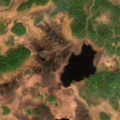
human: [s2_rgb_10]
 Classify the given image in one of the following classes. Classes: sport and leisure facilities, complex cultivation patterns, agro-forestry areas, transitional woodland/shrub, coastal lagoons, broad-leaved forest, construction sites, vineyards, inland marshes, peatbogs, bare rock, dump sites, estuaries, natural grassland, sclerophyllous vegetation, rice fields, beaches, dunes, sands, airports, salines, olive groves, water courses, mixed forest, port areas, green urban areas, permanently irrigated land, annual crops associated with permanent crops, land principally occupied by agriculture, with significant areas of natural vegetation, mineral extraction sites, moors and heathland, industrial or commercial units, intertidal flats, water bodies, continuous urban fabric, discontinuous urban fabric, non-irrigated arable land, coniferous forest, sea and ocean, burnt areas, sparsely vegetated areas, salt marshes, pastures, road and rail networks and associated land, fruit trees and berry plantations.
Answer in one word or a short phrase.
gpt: coniferous forest, mixed forest, peatbogs